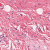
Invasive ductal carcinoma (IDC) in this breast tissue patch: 1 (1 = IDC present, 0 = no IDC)